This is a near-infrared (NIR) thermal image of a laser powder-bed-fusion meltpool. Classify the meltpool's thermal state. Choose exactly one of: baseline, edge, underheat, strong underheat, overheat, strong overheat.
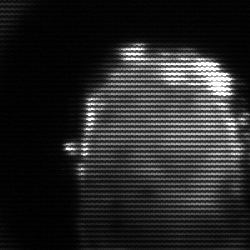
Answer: baseline